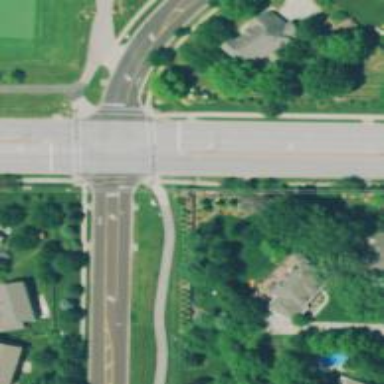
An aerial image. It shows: Solid stop line on the road marking.